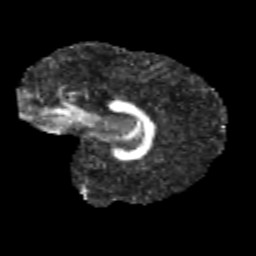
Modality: FA
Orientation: sagittal
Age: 11
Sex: female
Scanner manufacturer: siemens
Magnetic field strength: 3 T
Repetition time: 3.8 s
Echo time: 0.07 s